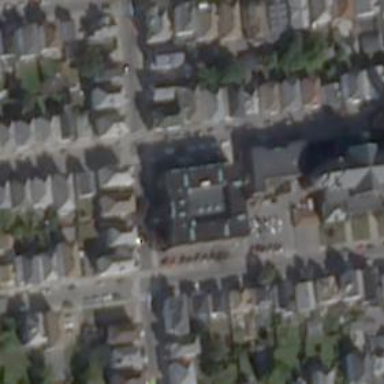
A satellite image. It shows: School.